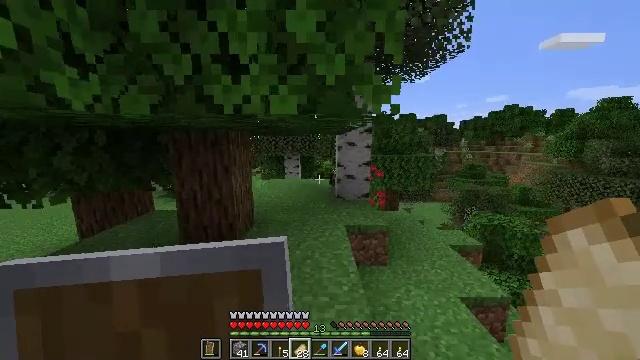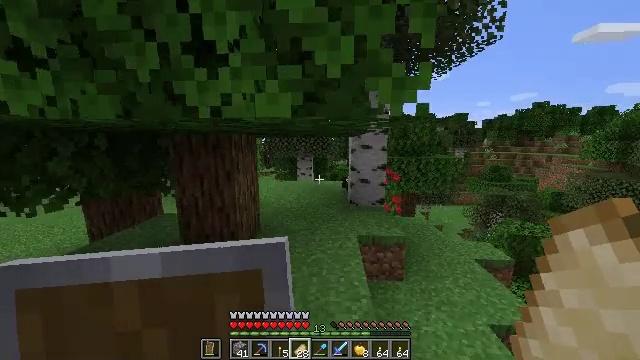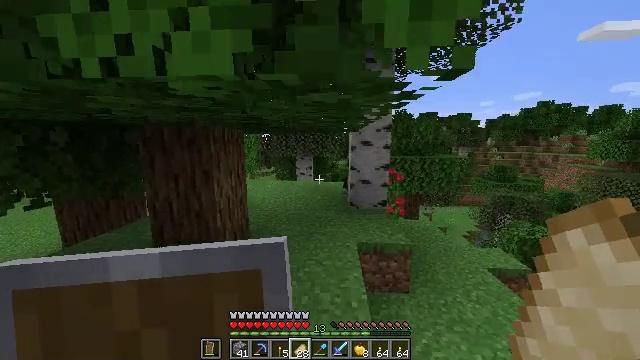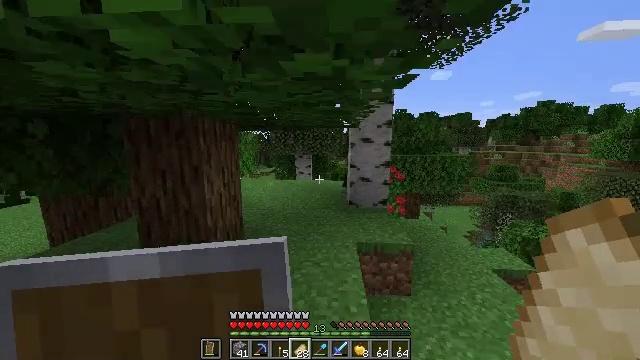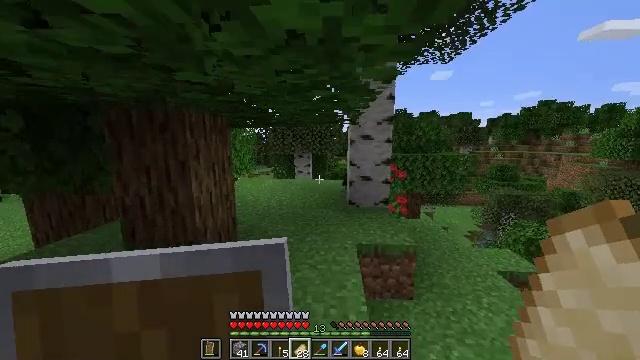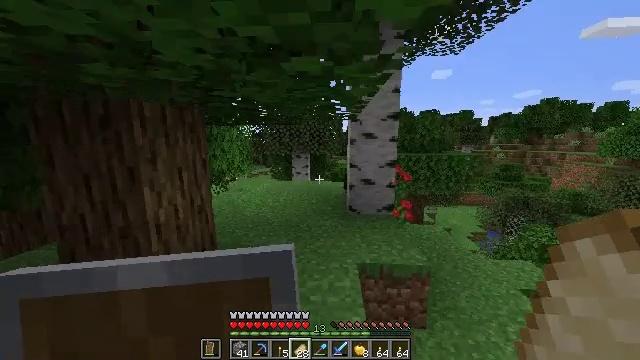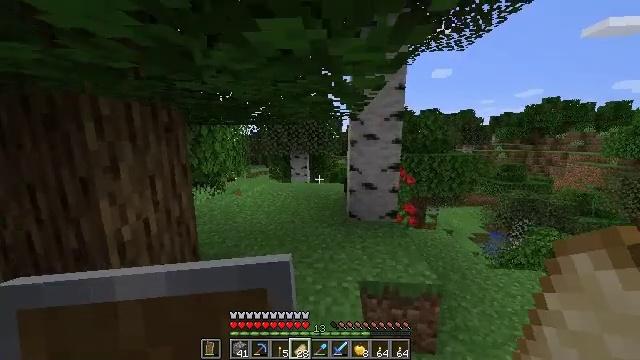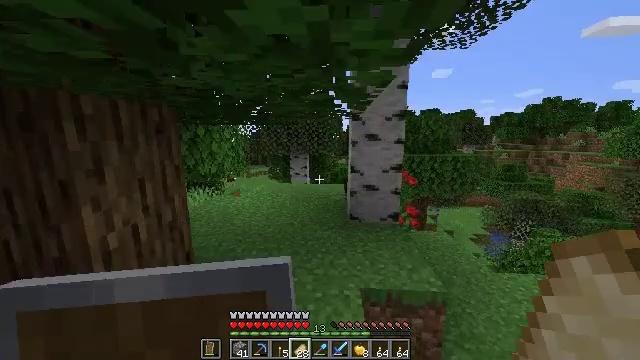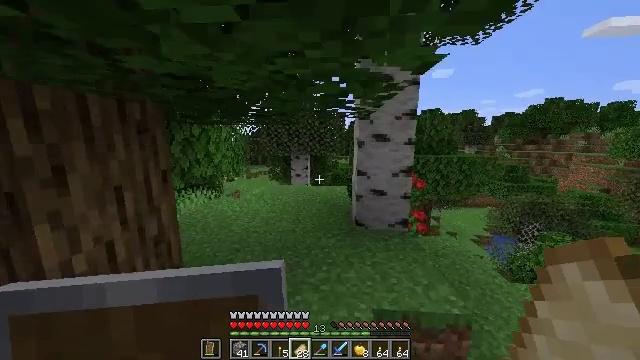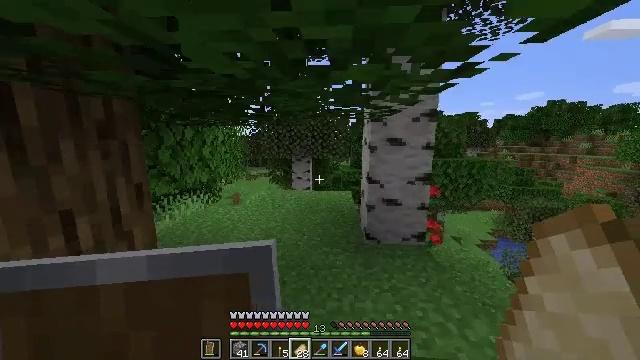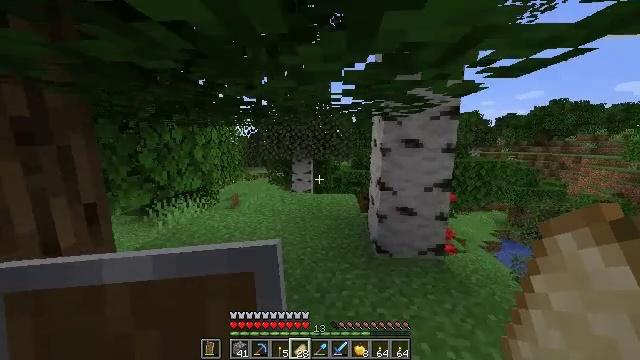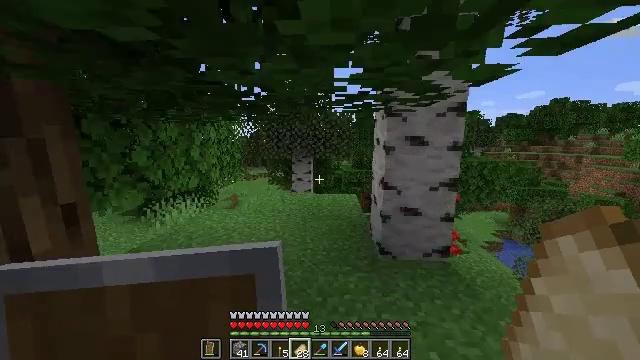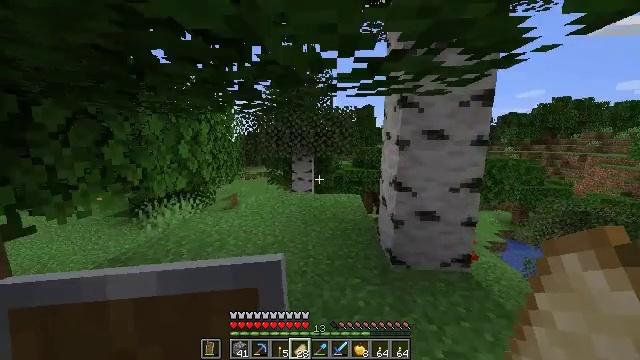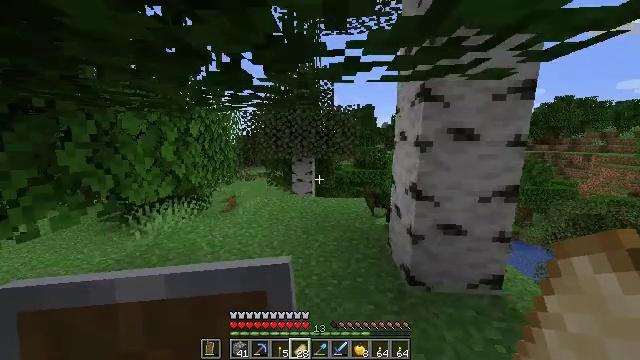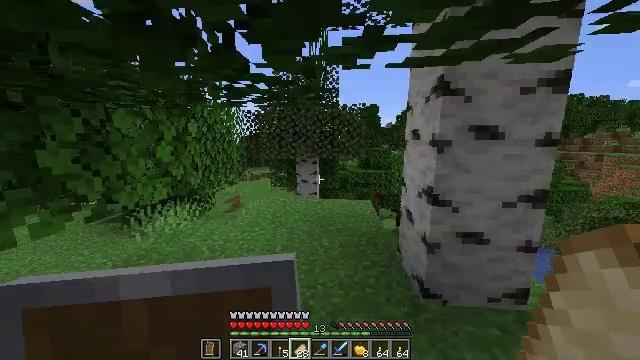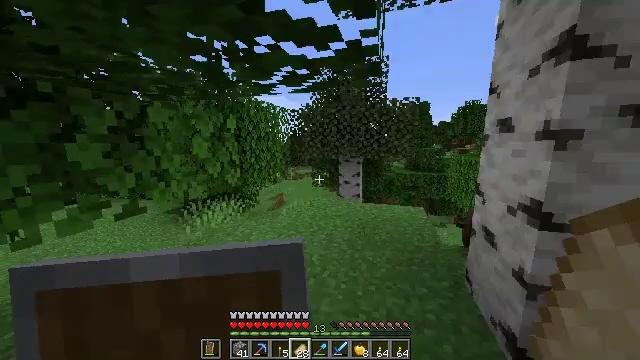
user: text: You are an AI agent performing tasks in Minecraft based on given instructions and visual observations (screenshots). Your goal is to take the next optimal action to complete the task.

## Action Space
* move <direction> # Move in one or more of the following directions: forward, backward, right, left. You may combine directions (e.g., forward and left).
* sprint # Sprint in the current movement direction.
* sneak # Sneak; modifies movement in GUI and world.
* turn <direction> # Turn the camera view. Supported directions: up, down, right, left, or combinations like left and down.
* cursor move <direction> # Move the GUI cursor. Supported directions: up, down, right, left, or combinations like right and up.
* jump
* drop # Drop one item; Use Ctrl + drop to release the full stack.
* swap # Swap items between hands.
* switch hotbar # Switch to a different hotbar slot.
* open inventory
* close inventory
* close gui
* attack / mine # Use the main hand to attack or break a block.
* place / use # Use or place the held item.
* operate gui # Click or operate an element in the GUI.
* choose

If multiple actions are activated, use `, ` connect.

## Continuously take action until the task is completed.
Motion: motion action
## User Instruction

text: Hunt a chicken.
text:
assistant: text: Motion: move forward, turn left
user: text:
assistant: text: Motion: move forward
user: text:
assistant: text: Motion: move forward
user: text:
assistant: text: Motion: move forward
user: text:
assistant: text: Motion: move forward
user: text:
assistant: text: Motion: move forward
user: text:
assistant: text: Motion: move forward and move left
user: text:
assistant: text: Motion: move forward and move left
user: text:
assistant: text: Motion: move forward, jump
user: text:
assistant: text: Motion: move forward, jump
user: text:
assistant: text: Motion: move forward, jump
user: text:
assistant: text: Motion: move forward, jump
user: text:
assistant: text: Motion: move forward, jump
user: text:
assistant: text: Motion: move forward, turn left, jump
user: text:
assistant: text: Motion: move forward, turn left, jump
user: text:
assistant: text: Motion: move forward, turn left
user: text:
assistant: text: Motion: move forward, jump
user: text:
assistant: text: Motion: move forward, turn down, jump
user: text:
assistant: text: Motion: move forward, jump
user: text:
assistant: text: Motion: move forward, jump
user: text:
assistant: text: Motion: move forward
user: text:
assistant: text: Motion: move forward
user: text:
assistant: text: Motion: move forward
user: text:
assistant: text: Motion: move forward, turn left and down
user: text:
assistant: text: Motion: move forward, turn left and down
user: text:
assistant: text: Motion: move forward, turn left
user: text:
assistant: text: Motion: move forward, turn left and down
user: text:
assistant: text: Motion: move forward
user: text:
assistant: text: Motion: move forward
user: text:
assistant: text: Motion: move forward